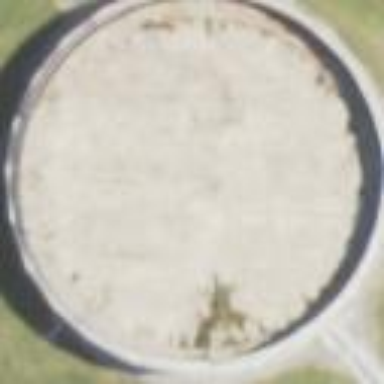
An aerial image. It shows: Storage tank created as man-made structure.